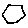
Label: hexagon